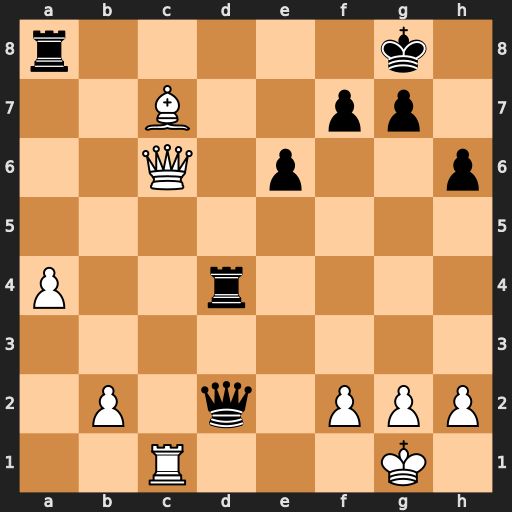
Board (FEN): r5k1/2B2pp1/2Q1p2p/8/P2r4/8/1P1q1PPP/2R3K1
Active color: w
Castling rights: -
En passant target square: -
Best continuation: Qxa8+ Kh7 Rf1